Aerial crown-view tile of a tropical tree (Barro Colorado Island, Panama), acquired 20241014:
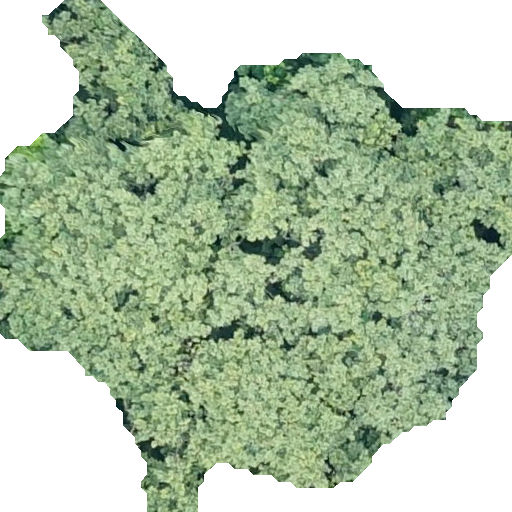
Species: Apeiba membranacea
GBIF accepted scientific name: Apeiba membranacea
Crown area: 281.192 m²